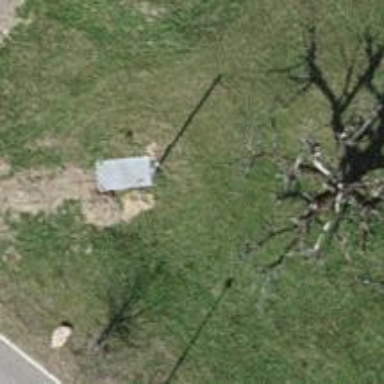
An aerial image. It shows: Power pole.